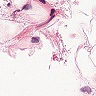
Metastatic tissue present: no